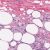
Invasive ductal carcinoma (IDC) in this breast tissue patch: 0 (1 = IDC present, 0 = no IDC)